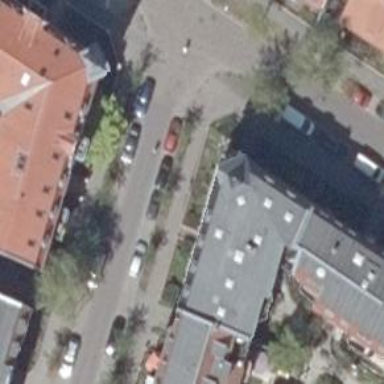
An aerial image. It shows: Apartments building with gambrel roof.